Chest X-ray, PA view. Patient: 41 years old, sex F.
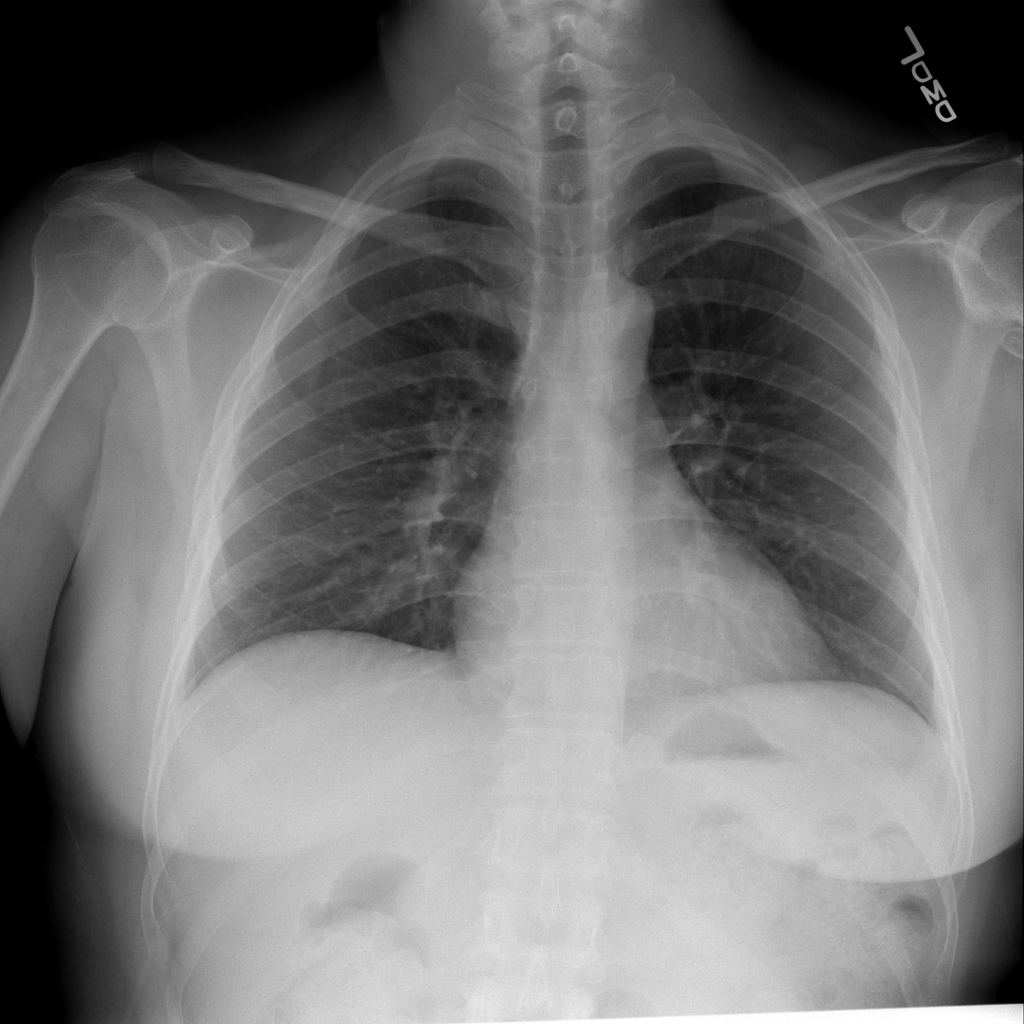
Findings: No Finding